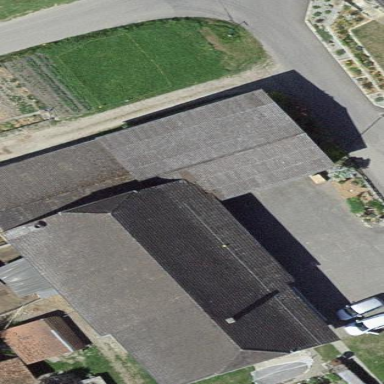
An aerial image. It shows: Farm building.